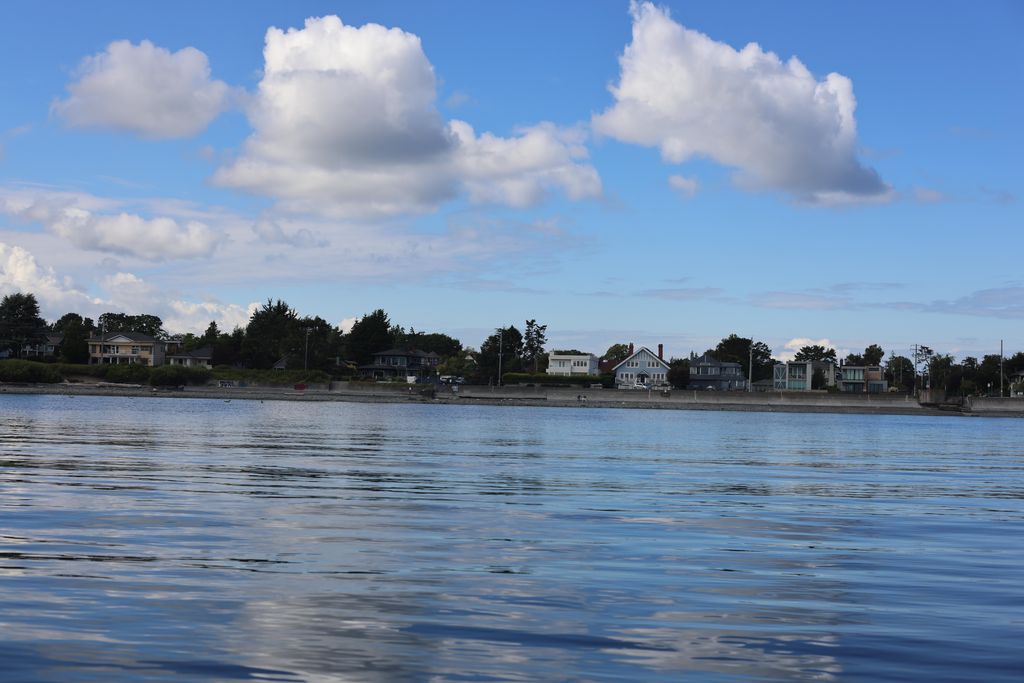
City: victoria